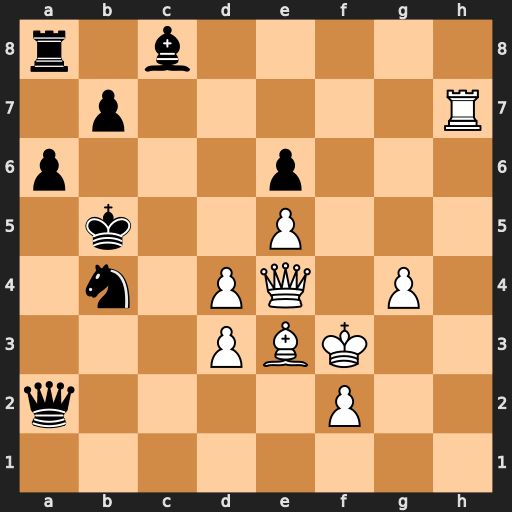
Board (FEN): r1b5/1p5R/p3p3/1k2P3/1n1PQ1P1/3PBK2/q4P2/8
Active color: w
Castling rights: -
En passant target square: -
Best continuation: Rxb7+ Ka4 Rxb4+ Kxb4 Qxa8 Qd5+ Qxd5